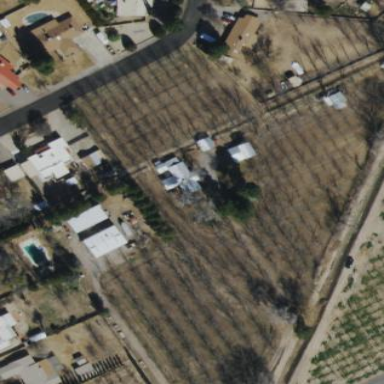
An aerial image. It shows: Orchard.